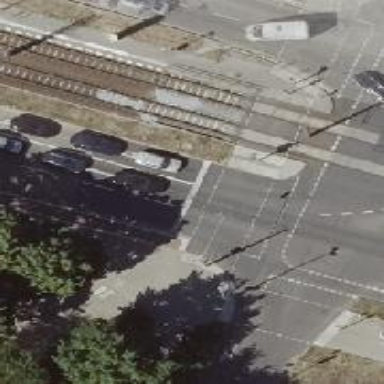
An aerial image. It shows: Road with traffic signals.